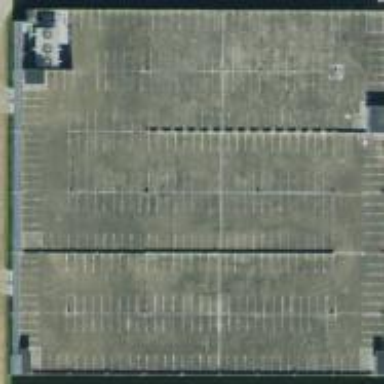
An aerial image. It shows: Multi-storey parking facility.